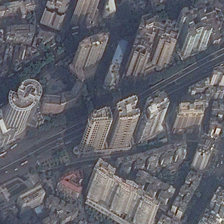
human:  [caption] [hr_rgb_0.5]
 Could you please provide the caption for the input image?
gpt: the commercial sets astride the main road with cars passing .

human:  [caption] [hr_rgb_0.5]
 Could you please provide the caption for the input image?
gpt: the commercial sets astride the main road with cars passing .

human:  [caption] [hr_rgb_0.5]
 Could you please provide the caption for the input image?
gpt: a road passes through an area with high rise and medium height buildings .

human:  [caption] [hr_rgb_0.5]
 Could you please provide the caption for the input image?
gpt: plenty of skyscrapers are standing in the roadside of the roads in this commercial area .

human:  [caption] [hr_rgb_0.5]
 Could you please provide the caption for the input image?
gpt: many commercial tall buildings are in a commercial area .